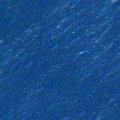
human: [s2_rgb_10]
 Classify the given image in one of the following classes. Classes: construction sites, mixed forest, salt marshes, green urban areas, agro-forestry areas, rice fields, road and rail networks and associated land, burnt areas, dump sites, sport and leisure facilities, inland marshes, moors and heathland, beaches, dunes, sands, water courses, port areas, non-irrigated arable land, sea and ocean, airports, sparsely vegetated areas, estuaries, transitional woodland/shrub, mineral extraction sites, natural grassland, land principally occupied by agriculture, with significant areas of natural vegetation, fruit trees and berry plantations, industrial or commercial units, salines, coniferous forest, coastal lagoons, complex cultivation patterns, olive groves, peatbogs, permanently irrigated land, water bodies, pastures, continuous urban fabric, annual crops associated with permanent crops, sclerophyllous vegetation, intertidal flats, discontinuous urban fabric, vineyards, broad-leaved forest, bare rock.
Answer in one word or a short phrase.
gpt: sea and ocean